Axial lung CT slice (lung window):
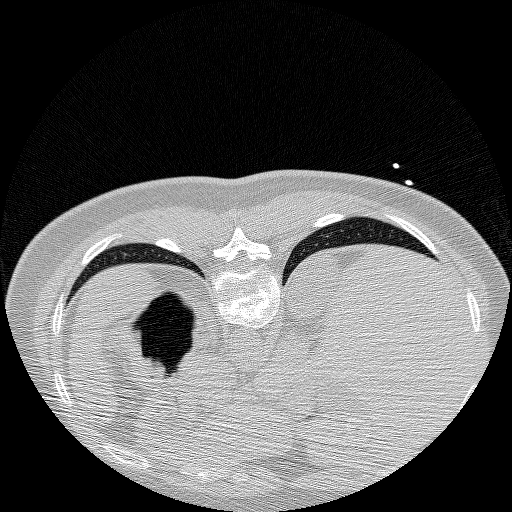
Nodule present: no